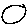
Label: circle